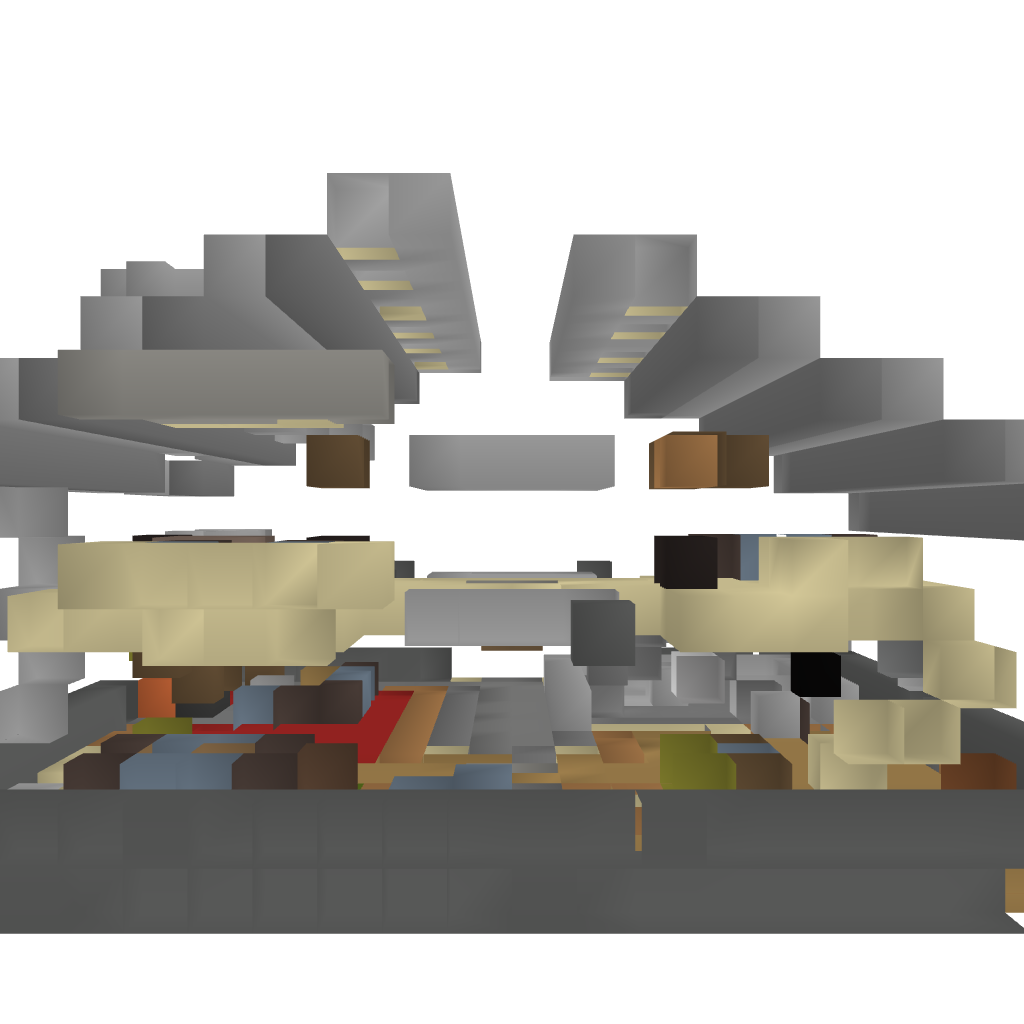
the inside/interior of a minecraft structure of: Modern house whit a fireplace